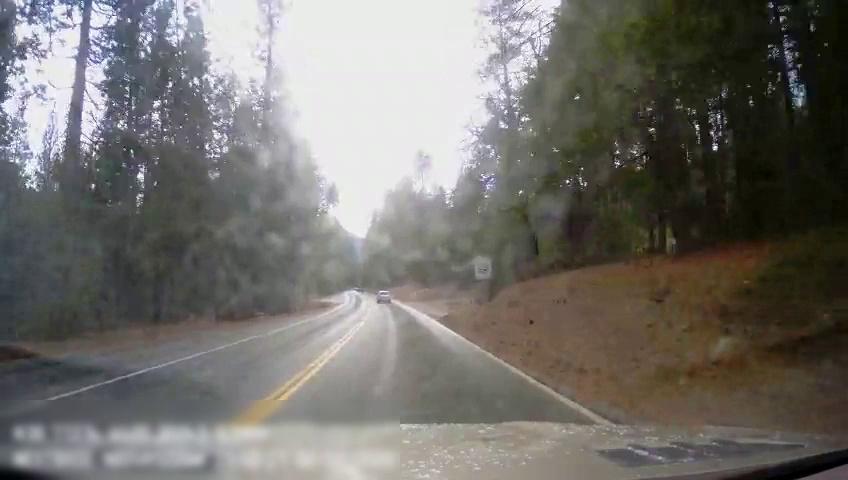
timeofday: Day
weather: Sunny
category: Drivable Space
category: Vehicles | SUV
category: Lanes | Current Lane
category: Lanes | Current Lane
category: Lanes | Opposite Lane
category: Lanes | Opposite Lane
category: Traffic | Signs